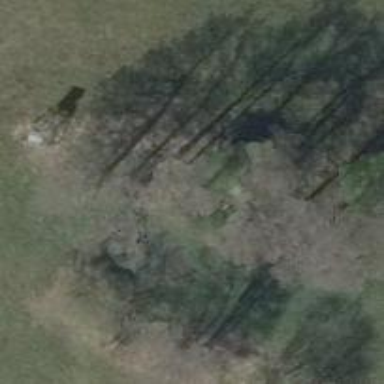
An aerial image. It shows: Row of trees in natural setting.